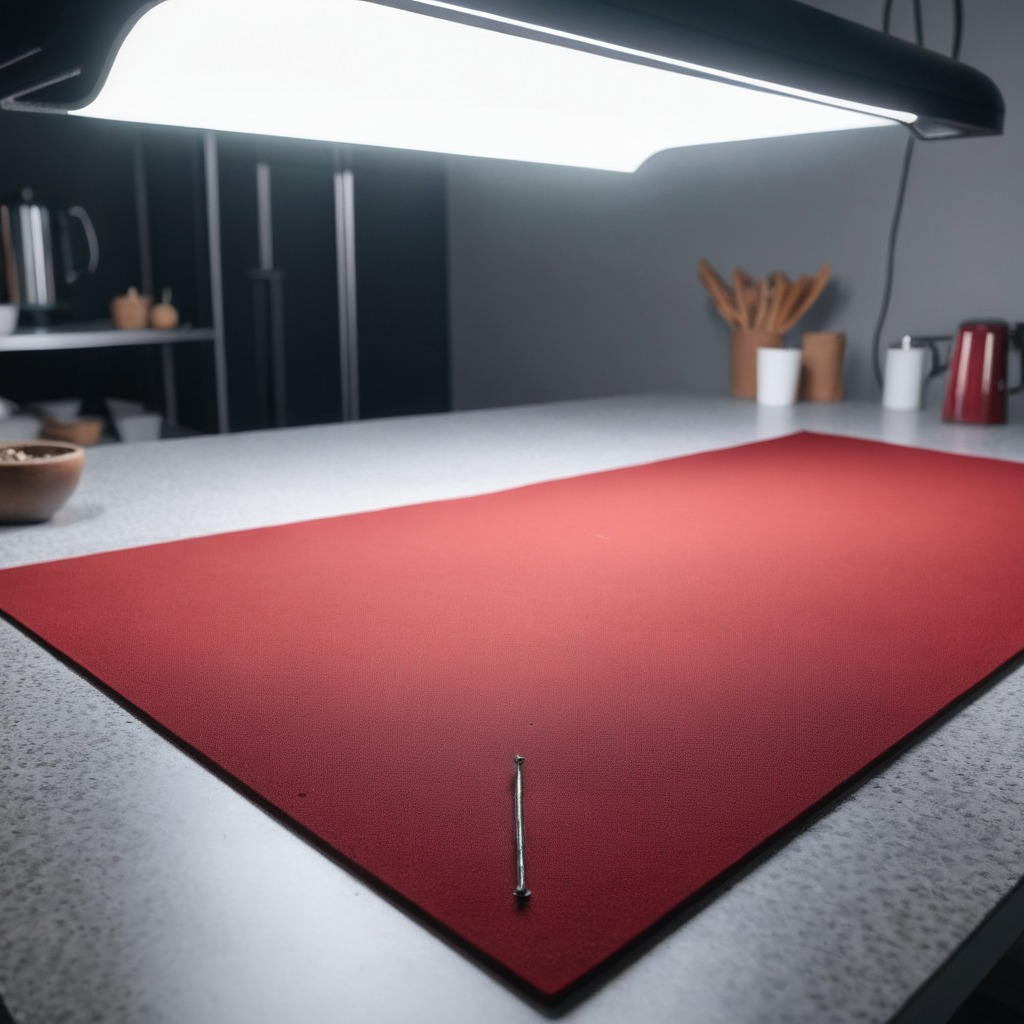
A nail is lying on the tabletop.